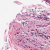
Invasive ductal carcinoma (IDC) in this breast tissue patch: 1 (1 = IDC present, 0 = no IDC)